Interaction volume radius: 10 \u00c5
Interaction volume height: 30 \u00c5
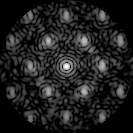
Disorder parameter: 0.4623